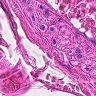
Metastatic tissue present: no